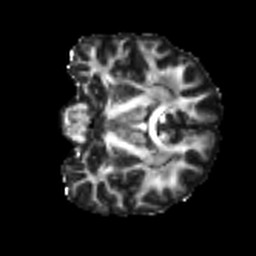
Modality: FA
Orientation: coronal
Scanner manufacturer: siemens
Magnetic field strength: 3 T
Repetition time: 4 s
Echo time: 0.0594 s